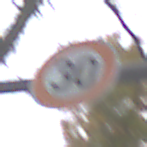
Verkehrszeichen: Geschwindigkeit30
Umgebung: Outdoor, Nature
Tageszeit: Midday
Wetter: Overcast
Licht: Natural
Jahreszeit: Autumn
Kontrast: LowContrast